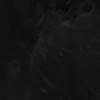
Label: not_dusty